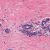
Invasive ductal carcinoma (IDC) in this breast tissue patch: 0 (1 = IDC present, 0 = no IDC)